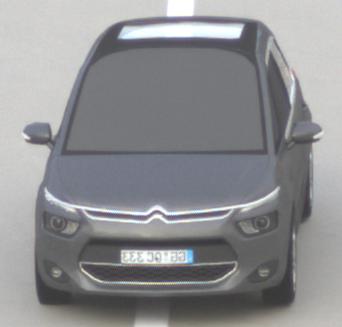
Make: Citroen
Model: Grand C4 Picasso VTi 120
Detailed model: Grand C4 Picasso (II)
Model produced from: 2013/10
Model produced until: 2015/02
Doors: 5
Color: gray
Road condition: dry road
Daytime: morning or afternoon
Contrast: low contrast